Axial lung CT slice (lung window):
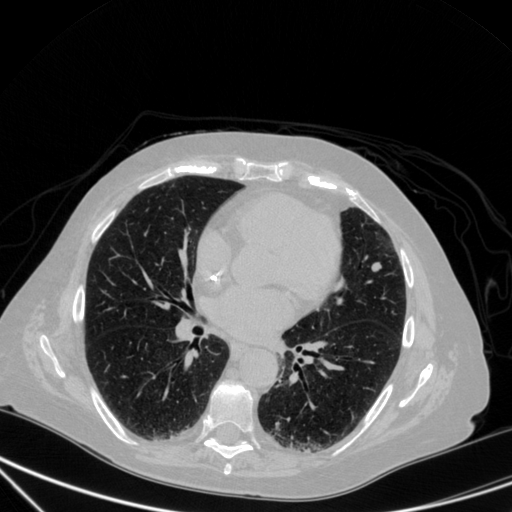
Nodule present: yes
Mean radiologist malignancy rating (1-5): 3.25